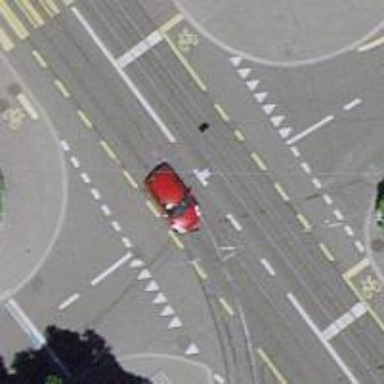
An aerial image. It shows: Tram level crossing on railway.